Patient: sex F, age 75
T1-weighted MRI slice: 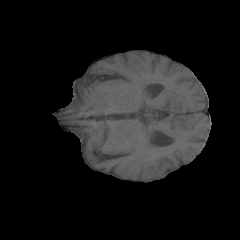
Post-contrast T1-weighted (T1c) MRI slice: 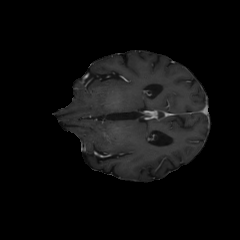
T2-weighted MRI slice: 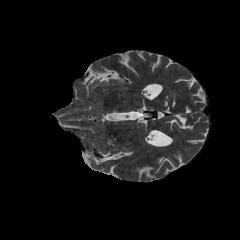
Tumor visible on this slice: no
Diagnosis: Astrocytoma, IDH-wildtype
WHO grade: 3